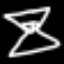
Label: hourglass